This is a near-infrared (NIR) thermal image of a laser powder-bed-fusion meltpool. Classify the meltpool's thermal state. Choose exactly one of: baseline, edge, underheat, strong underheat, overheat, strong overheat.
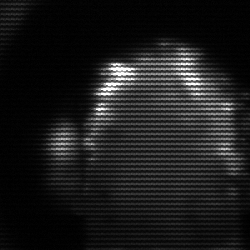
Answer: baseline